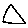
Label: triangle